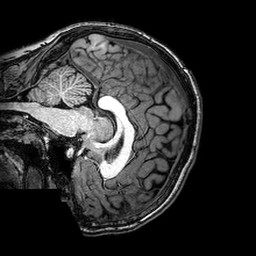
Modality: T1w
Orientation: sagittal
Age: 24
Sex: female
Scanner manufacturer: philips
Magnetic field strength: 3 T
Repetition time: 0.008132 s
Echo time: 0.00373 s